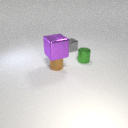
small green metal cylinder to the right of small gray metal cube